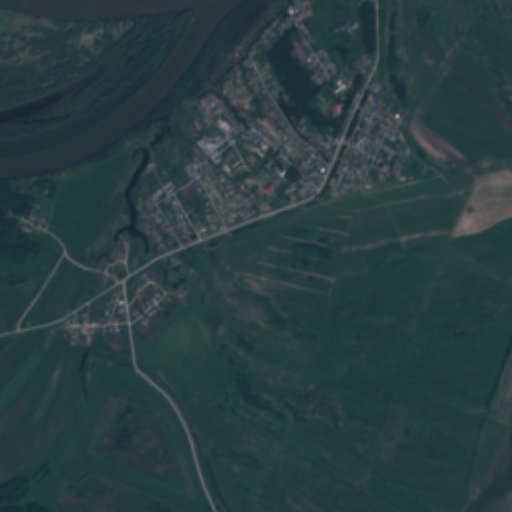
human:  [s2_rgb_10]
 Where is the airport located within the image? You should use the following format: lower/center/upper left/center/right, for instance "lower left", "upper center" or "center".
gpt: The airport is located in the upper left of the image.
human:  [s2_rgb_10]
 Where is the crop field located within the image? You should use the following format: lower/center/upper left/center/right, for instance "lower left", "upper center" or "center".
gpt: The crop field is located in the lower left of the image.
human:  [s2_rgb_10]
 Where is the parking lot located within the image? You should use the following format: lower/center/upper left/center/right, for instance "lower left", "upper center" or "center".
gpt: The parking lot is located in the upper center of the image.
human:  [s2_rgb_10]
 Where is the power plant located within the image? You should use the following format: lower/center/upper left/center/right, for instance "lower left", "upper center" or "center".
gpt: There is no power plant in the image.